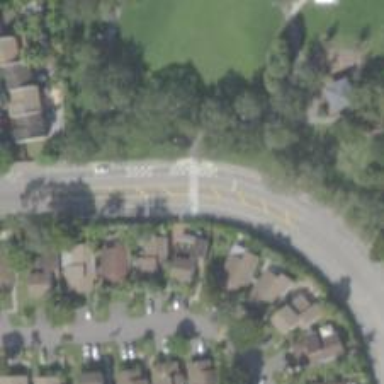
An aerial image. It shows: Asphalt footway with uncontrolled zebra crossing.